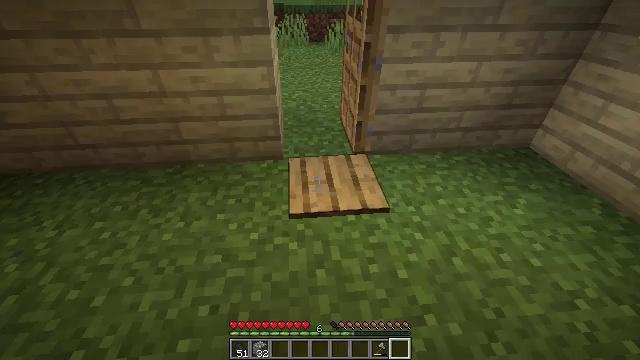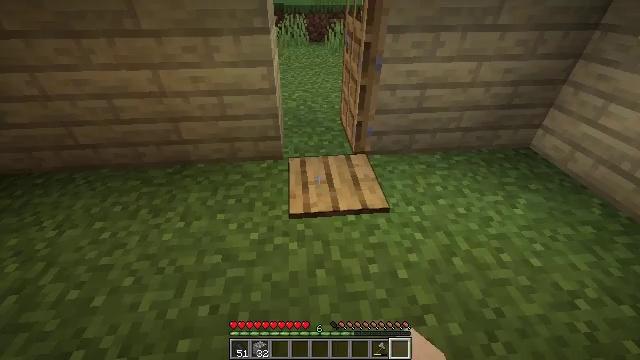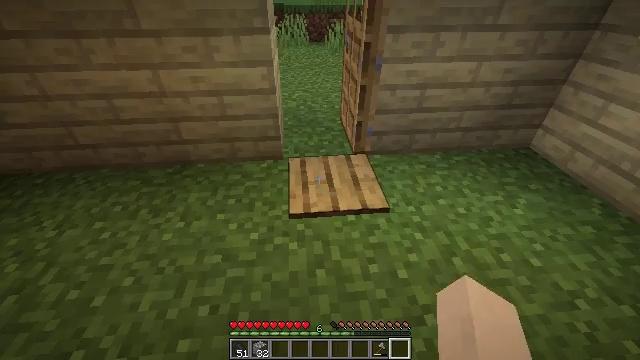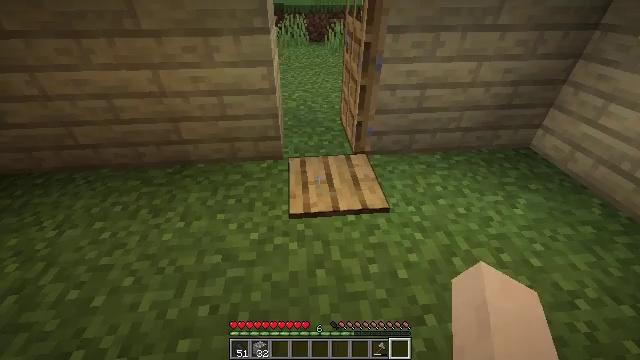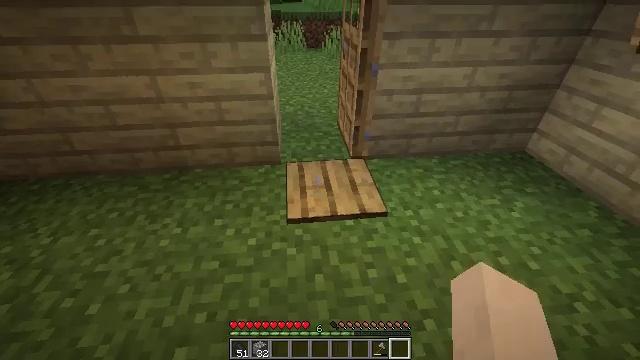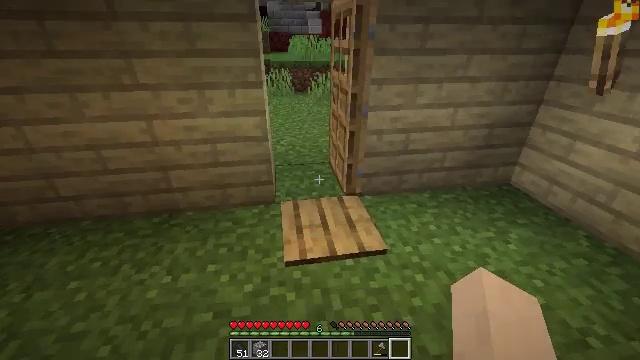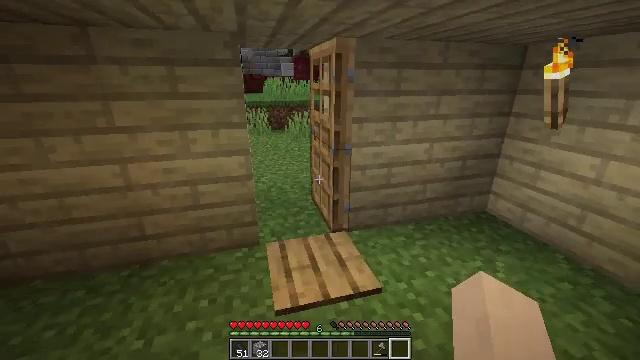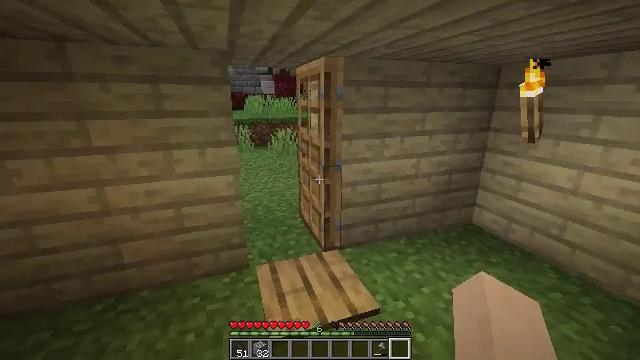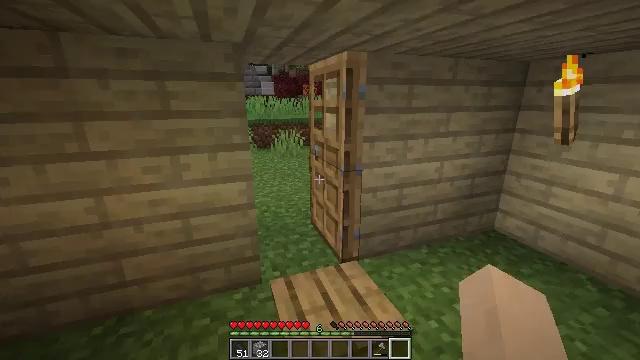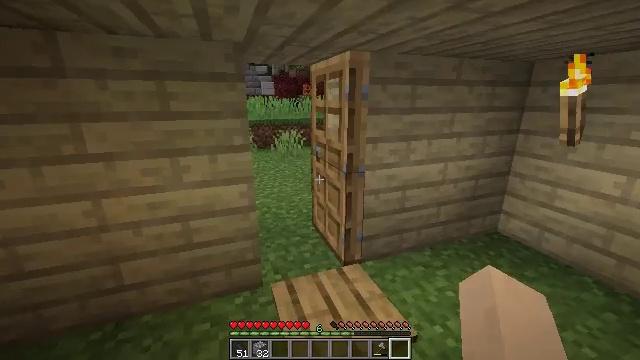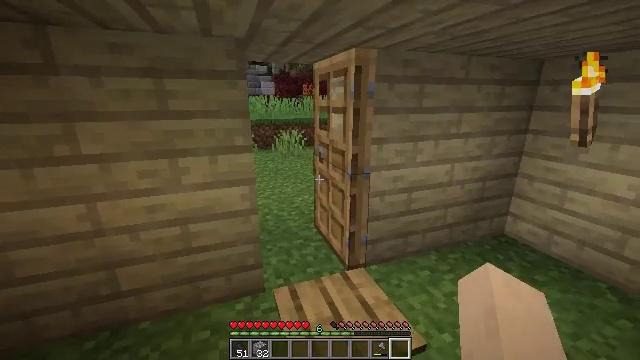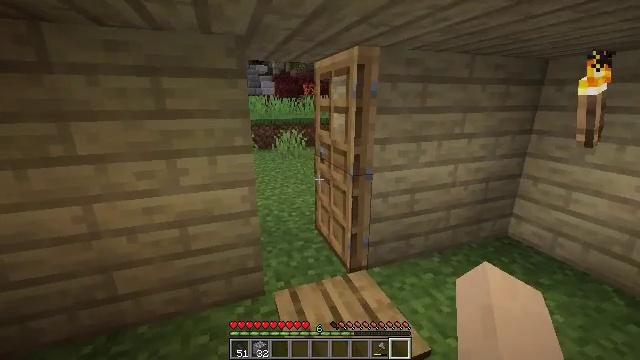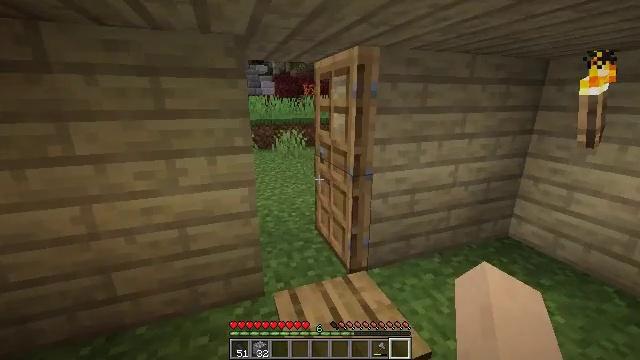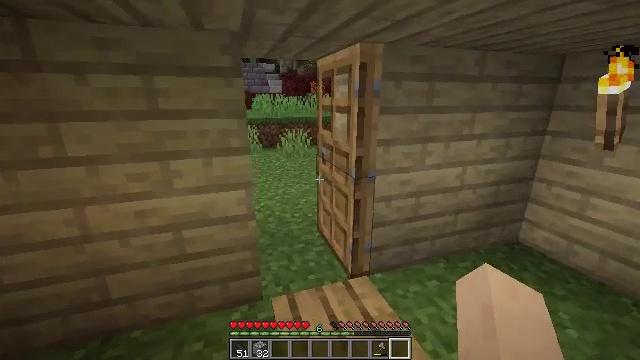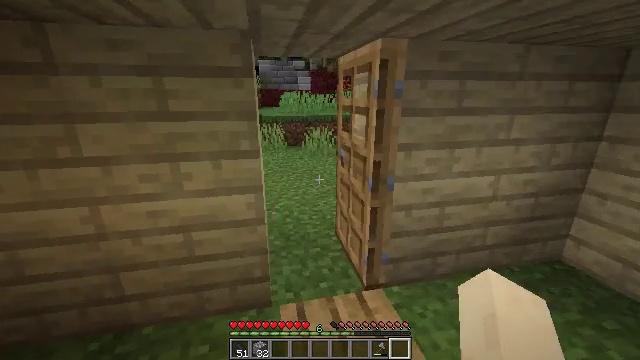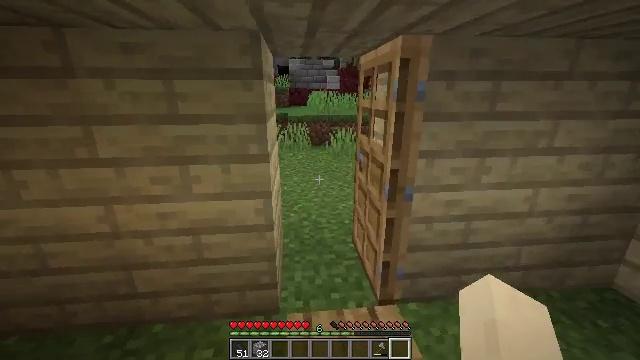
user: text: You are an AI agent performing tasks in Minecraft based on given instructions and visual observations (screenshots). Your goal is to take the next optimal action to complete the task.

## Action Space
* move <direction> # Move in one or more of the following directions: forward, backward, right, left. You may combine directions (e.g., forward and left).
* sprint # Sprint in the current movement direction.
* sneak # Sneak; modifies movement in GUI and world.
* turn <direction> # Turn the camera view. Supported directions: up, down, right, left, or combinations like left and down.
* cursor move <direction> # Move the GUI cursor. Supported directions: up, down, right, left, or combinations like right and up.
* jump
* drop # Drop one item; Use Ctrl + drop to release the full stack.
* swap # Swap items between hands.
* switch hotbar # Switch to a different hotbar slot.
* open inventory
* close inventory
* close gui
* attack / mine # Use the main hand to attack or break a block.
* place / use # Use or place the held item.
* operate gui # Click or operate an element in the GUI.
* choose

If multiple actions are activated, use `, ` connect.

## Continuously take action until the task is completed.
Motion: motion action
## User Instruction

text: craft item air
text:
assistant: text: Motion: no_op
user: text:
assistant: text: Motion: no_op
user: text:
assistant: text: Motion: no_op
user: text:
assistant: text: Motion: turn up
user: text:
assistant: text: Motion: move left, turn right and up
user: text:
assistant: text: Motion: move forward and move left, turn right and up
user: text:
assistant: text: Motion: move forward and move left, turn right and up
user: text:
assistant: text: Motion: move forward
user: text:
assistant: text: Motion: no_op
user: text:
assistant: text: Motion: no_op
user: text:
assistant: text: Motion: no_op
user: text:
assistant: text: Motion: no_op
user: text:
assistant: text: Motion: move forward and move right, turn left
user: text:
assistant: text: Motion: move forward and move right, turn left
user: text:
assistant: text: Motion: move forward and move right, turn left
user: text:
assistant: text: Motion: move forward, turn left
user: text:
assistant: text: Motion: move forward, turn left
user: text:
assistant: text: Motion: move forward, turn left
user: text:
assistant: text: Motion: move forward, turn left
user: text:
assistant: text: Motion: move forward, turn left
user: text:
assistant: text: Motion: move forward
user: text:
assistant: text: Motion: no_op
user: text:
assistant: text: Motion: move back
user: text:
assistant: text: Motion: move back
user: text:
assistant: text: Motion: move back
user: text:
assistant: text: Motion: move back
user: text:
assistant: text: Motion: move back
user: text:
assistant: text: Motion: move back, turn right
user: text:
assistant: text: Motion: move back
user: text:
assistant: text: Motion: move back